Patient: sex M, age 78
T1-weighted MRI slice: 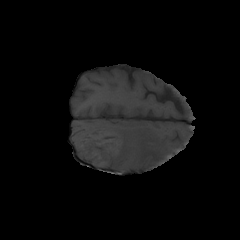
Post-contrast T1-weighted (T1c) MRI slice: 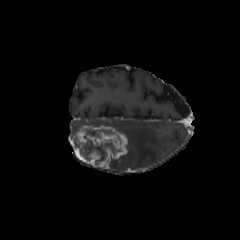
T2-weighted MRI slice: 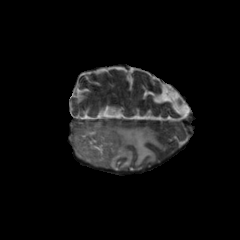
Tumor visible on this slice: yes
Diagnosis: Glioblastoma, IDH-wildtype
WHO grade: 4